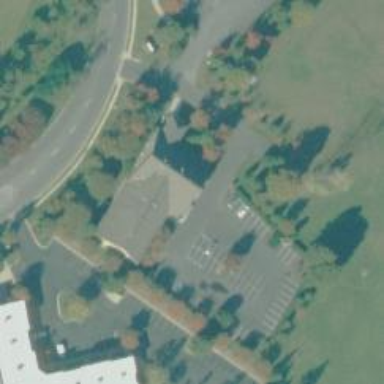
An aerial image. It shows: Commercial building.